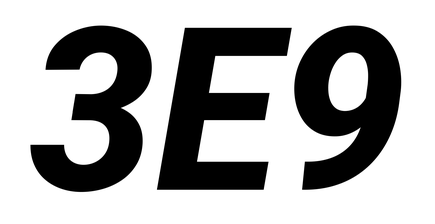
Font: Roboto-Italic_ExtraBold_Italic